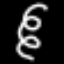
Label: squiggle